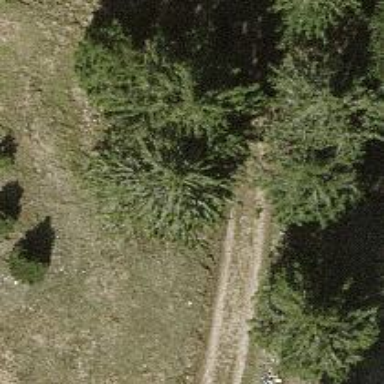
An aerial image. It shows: Gravel track with grade 2 quality.